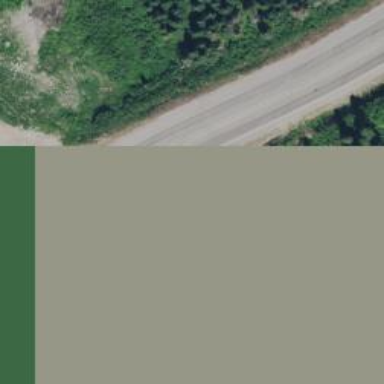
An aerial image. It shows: This image shows trunk highway that functions as expressway.